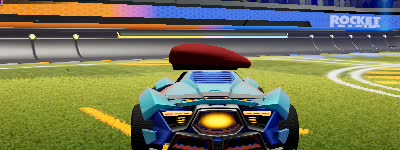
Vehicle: werewolf